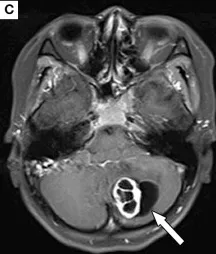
(A-C) Results of preoperative MRI. Round long T1 and long T2 signal intensities existed in the left cerebellar hemisphere. Iso-T1 and T2 signal intensities of septa were found inside. Enhanced scanning showed annular enhancement in solid portion and no enhancement in cystic portion of the mass. The fourth ventricle was compressed rightward, and became narrow.
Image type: radiology (mri)